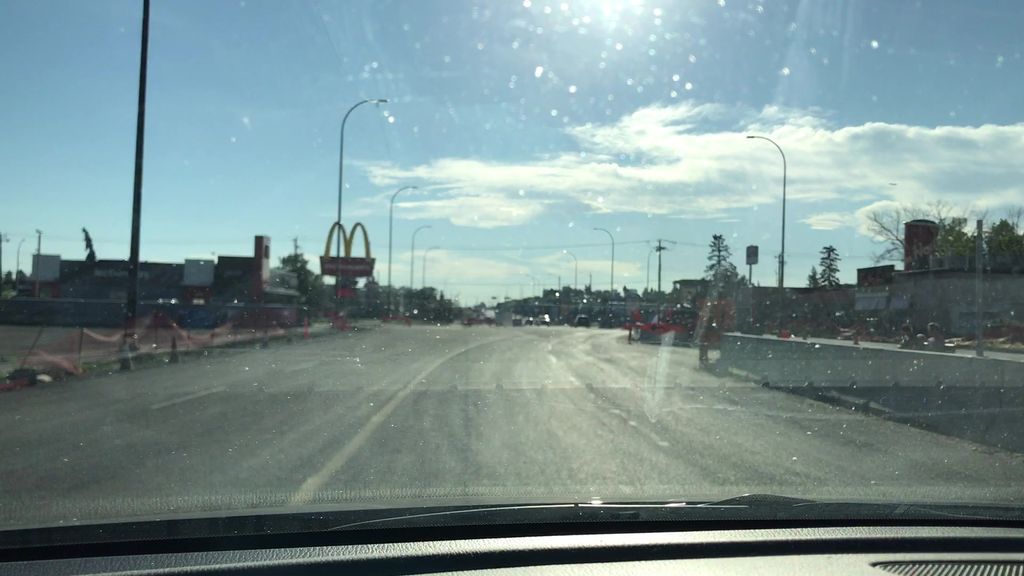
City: calgary